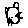
Label: cat